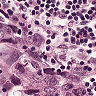
Metastatic tissue present: yes